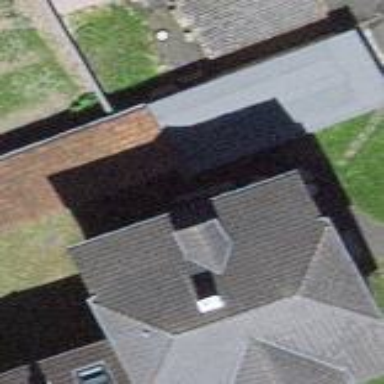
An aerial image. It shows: Garage building.